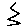
Label: zigzag